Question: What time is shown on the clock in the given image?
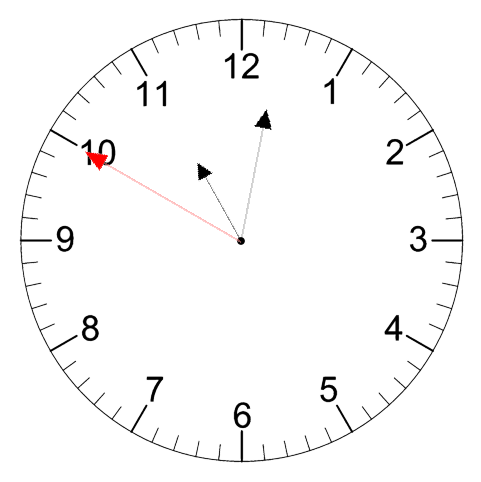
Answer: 11:01:50